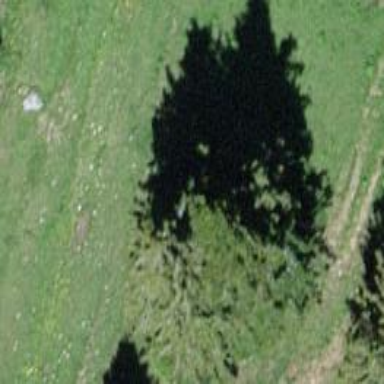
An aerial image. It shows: Needle-leaved tree in natural setting.